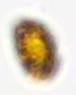
Label: Akashiwo